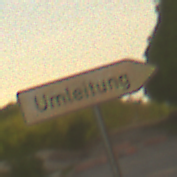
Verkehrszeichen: UmleitungswegweiserRechtsweisend
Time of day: SunriseSunset
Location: Outdoor (RoadRail)
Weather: Clear
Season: NotSpecified
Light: Natural